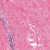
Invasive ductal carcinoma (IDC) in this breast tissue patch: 0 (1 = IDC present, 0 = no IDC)